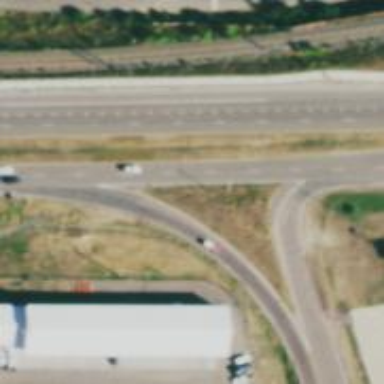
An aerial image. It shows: Trunk link highway.